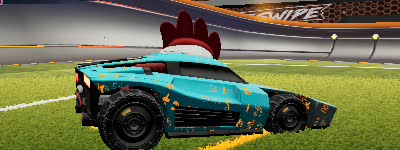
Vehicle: breakout